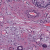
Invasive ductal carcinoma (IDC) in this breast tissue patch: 0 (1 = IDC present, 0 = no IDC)